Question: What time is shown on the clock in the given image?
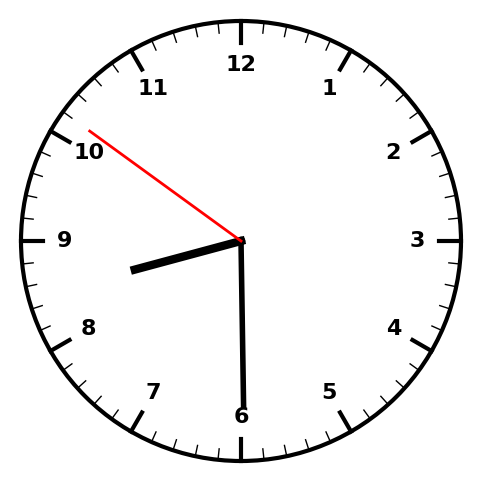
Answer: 08:29:51